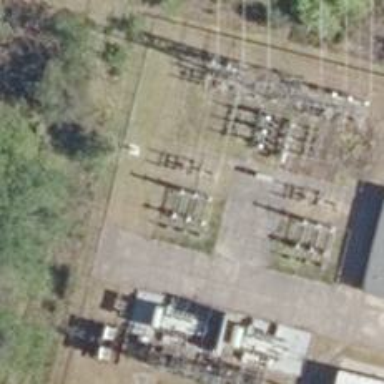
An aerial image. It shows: Switch used for power control.